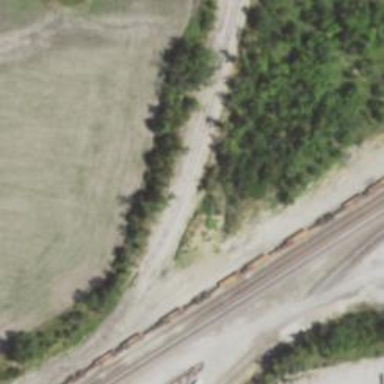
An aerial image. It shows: Preserved railway.